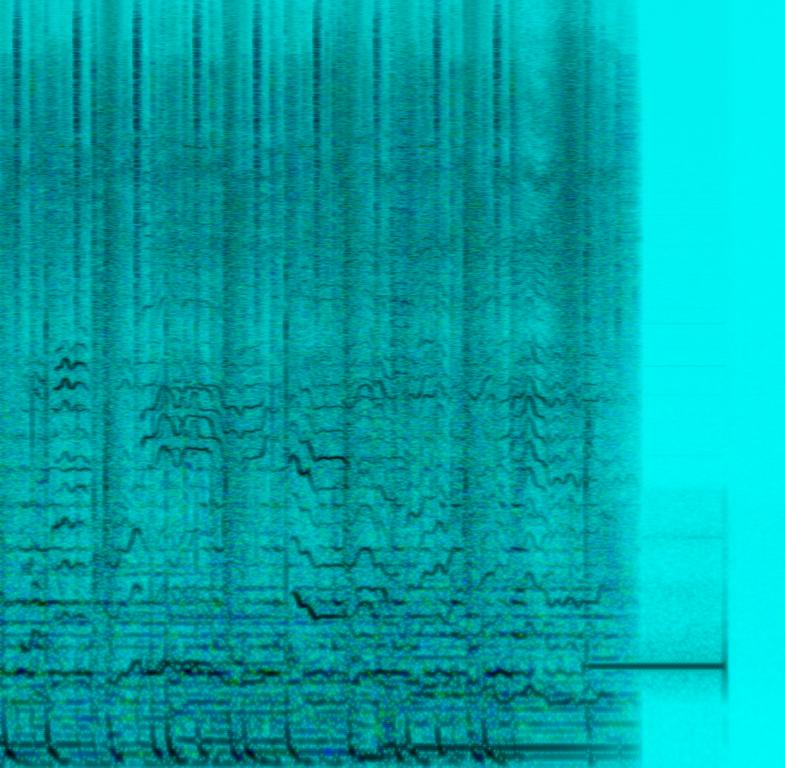
A phone ring interrupts the song then a male voice is singing along to a digital drum with a strong clapping sound and a funky bassline. This song may be playing while wearing headphones while enjoying yourself.